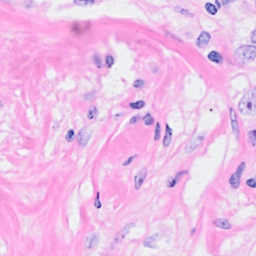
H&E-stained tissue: Breast